Field crop: maize
Growth stage: 1
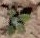
Species: chenopodium